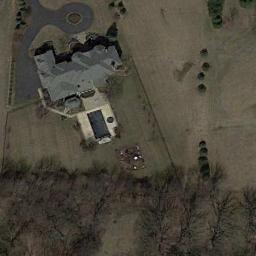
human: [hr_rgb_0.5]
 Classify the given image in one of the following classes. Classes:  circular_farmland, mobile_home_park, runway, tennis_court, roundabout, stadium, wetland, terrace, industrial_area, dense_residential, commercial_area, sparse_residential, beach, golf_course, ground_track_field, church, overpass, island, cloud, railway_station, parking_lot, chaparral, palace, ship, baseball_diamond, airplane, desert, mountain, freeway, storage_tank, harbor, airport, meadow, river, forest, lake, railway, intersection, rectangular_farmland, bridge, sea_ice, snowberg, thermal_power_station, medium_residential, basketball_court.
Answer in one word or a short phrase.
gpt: sparse_residential